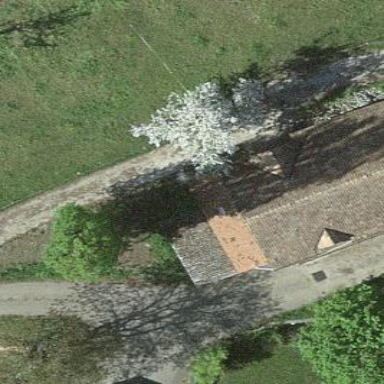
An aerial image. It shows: Barn.